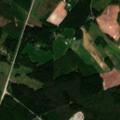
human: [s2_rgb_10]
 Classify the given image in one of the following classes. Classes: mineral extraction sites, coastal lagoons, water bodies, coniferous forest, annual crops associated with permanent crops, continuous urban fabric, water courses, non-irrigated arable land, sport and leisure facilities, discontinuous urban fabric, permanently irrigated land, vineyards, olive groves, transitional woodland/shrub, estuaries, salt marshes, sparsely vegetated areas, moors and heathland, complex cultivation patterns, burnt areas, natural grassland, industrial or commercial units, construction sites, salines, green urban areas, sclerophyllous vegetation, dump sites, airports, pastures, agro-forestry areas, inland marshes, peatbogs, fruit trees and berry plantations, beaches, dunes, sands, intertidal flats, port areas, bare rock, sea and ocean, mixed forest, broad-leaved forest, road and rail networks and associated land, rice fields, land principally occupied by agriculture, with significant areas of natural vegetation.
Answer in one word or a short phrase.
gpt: non-irrigated arable land, coniferous forest, mixed forest